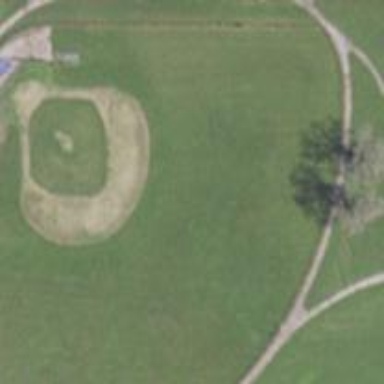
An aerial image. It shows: Baseball pitch for leisure land.